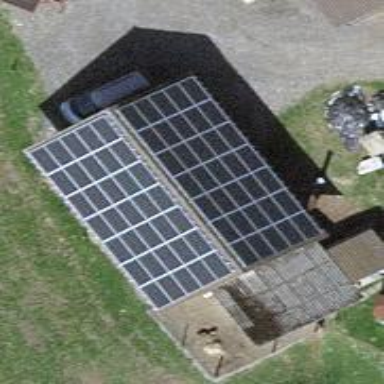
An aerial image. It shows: Solar power generator.